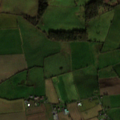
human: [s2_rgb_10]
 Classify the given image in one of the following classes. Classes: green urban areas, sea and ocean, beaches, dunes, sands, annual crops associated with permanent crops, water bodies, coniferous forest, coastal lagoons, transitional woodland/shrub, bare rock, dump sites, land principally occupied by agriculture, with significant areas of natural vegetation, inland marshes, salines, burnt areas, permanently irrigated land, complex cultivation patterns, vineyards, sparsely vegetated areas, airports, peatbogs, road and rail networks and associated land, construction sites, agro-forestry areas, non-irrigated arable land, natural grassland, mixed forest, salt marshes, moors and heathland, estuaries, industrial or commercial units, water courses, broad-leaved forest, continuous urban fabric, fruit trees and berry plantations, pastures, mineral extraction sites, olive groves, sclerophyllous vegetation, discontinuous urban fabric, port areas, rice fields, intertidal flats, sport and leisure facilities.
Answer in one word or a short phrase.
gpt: non-irrigated arable land, pastures, broad-leaved forest